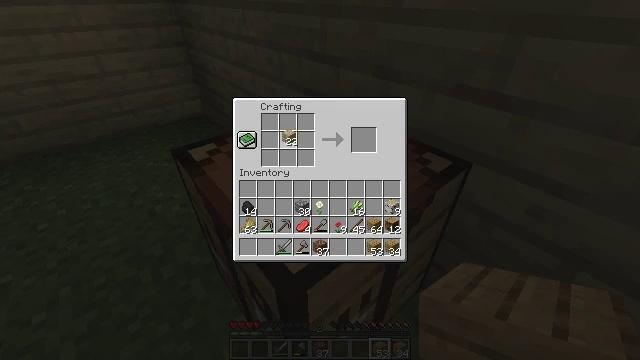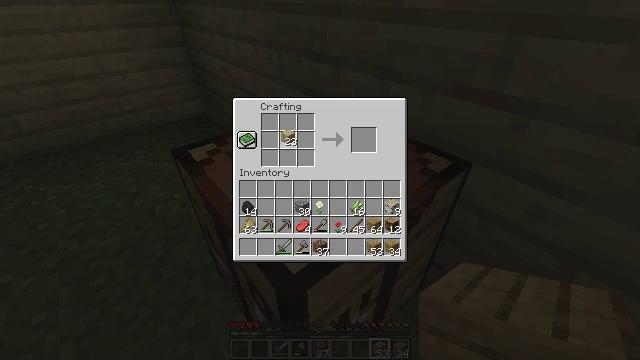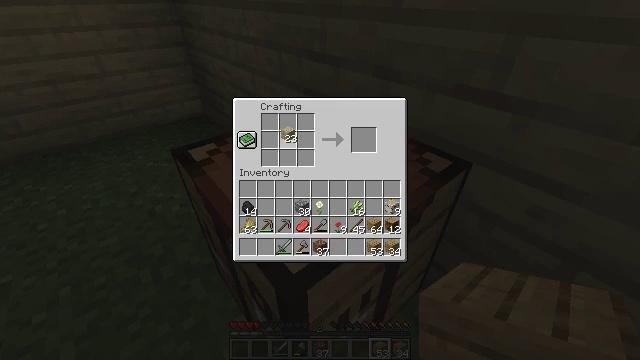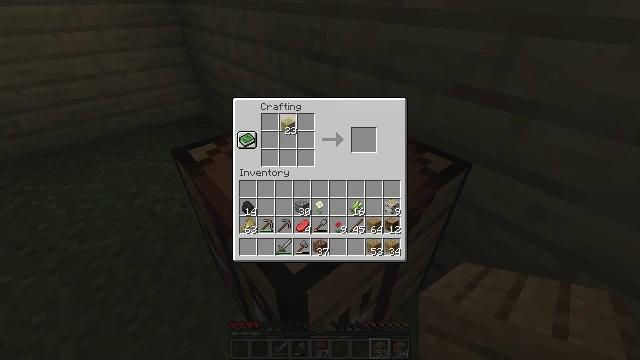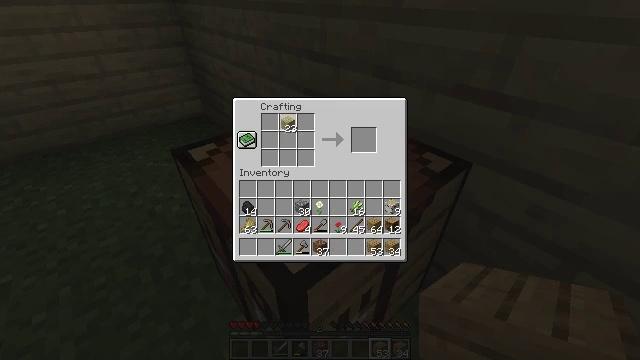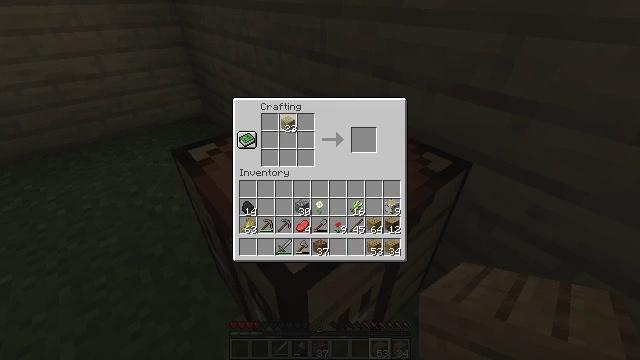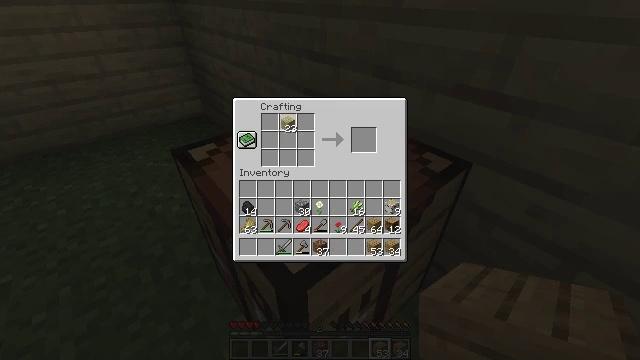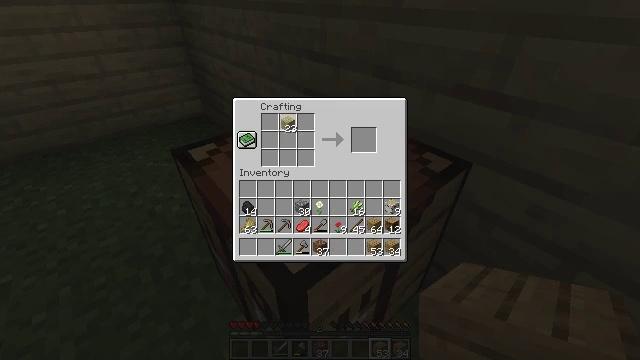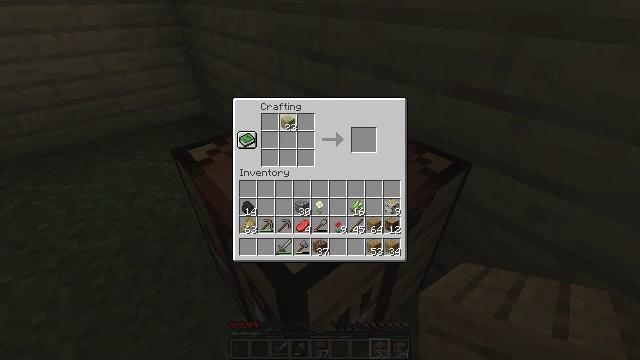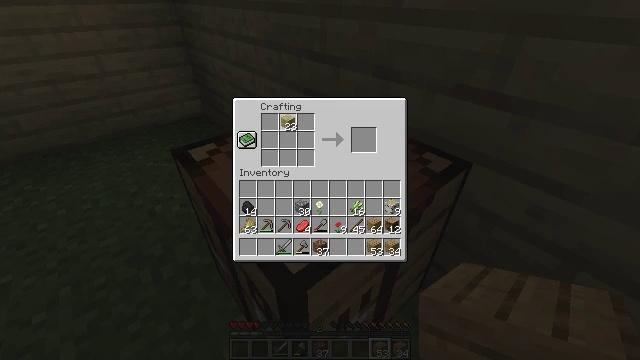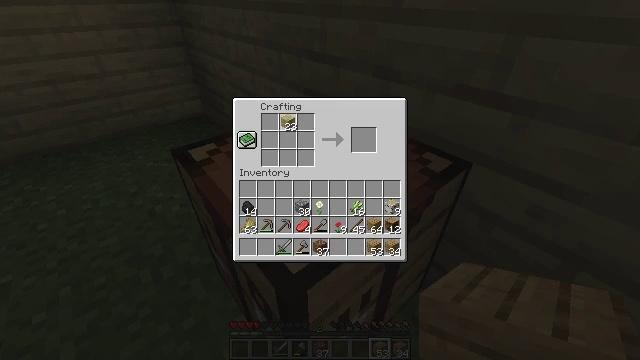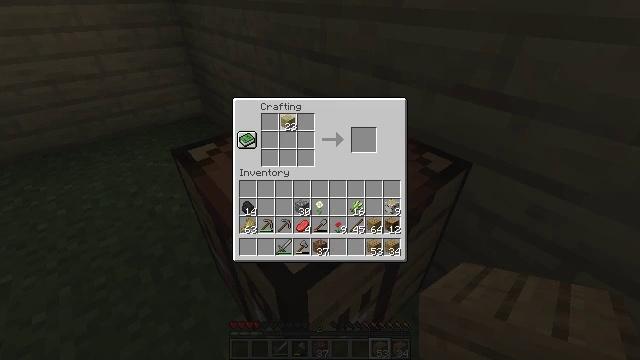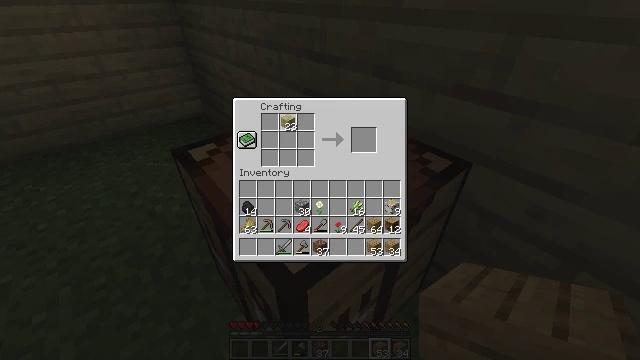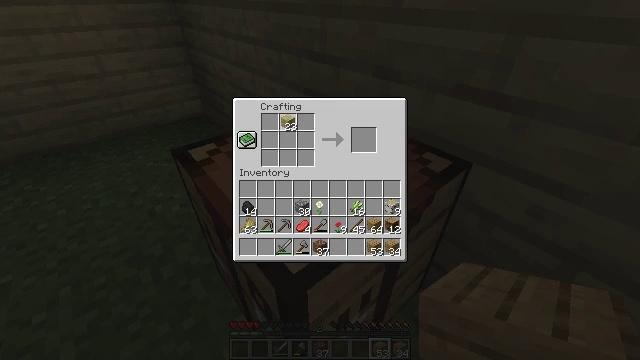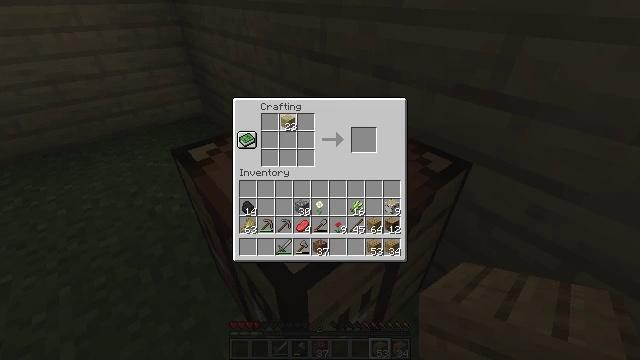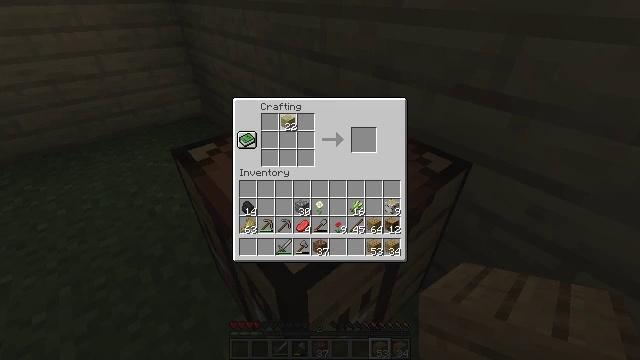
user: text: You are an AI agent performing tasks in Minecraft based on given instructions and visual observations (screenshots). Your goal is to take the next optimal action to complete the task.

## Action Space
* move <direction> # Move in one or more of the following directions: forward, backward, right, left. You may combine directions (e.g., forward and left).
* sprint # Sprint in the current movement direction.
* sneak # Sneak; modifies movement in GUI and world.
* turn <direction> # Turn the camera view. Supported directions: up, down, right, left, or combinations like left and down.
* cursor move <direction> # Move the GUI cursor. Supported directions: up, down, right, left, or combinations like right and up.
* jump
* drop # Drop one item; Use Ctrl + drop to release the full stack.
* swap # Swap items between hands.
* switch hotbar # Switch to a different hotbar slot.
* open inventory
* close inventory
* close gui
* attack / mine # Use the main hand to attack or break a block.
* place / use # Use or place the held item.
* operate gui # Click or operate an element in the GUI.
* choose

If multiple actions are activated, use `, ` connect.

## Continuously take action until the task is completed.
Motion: motion action
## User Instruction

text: Craft a birch door.
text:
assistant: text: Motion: no_op
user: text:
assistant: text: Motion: no_op
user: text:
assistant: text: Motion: cursor move up
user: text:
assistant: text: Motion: no_op
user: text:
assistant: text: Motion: no_op
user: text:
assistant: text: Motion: no_op
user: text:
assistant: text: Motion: no_op
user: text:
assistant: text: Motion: no_op
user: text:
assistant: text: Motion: no_op
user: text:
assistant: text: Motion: no_op
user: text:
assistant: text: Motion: no_op
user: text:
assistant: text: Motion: no_op
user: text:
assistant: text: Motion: choose
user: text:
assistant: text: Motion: choose
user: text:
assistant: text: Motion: no_op
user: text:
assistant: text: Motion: no_op
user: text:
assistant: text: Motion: choose
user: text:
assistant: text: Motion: choose
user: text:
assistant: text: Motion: choose
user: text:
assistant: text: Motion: no_op
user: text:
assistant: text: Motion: no_op
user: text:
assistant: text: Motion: cursor move right
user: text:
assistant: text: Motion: no_op
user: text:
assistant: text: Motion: no_op
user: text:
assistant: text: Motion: no_op
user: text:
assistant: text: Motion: no_op
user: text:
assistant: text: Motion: no_op
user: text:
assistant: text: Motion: no_op
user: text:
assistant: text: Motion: no_op
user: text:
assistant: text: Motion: no_op